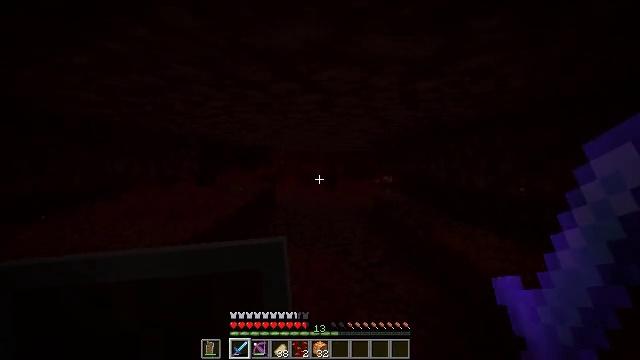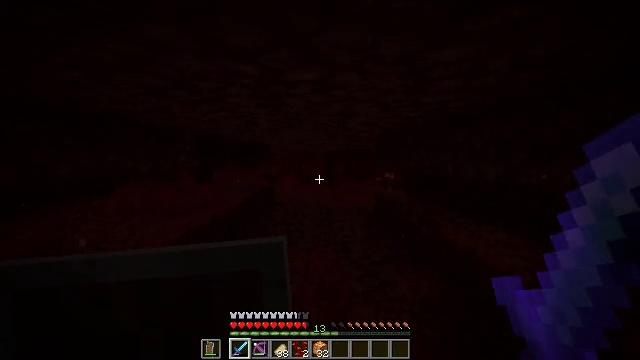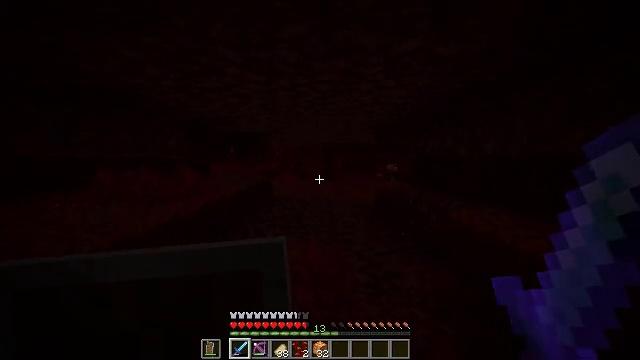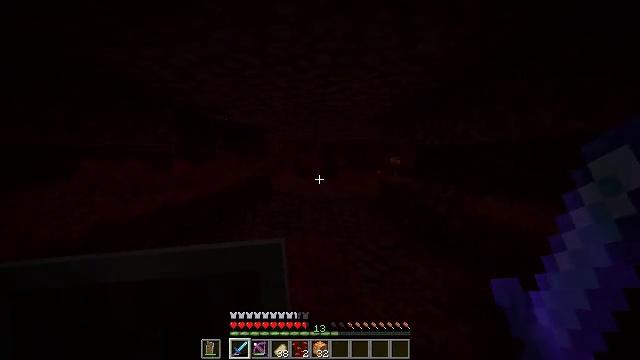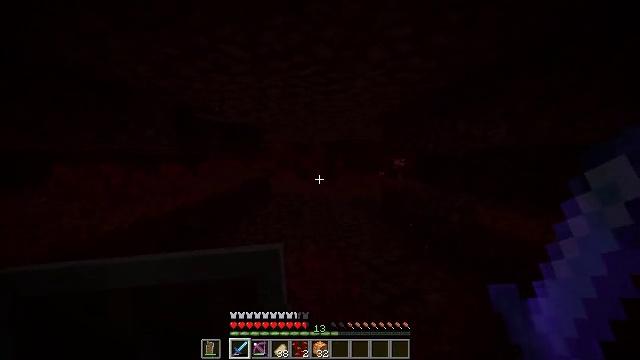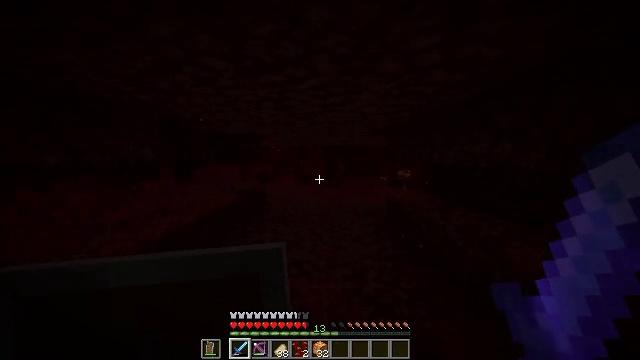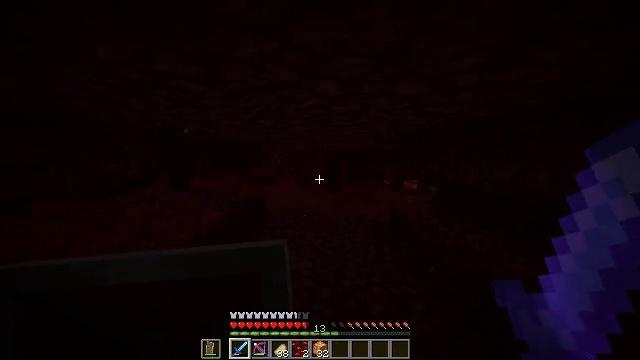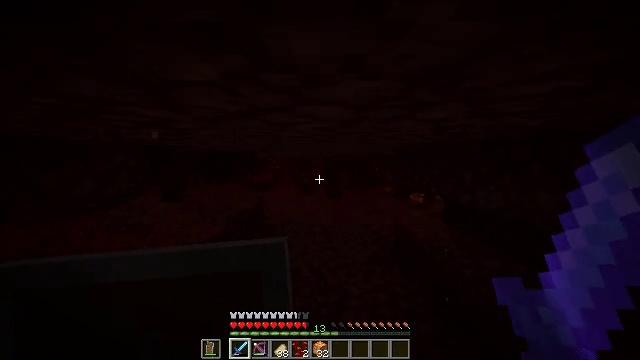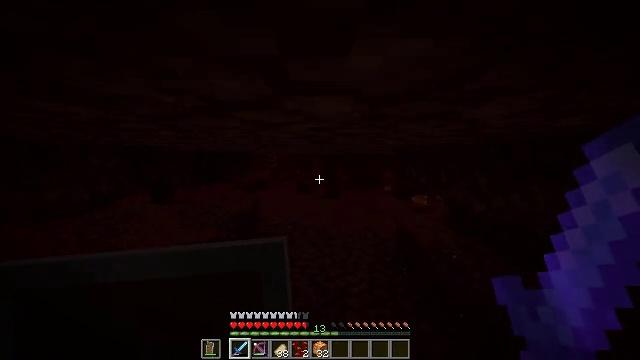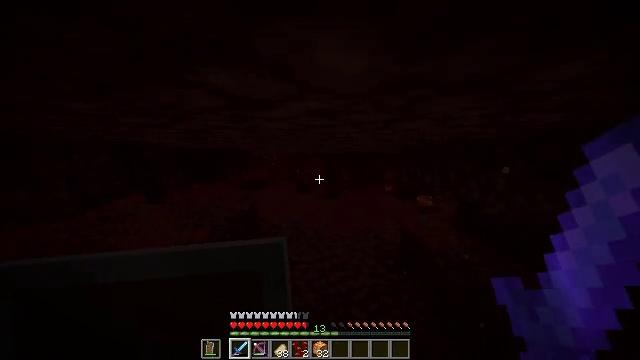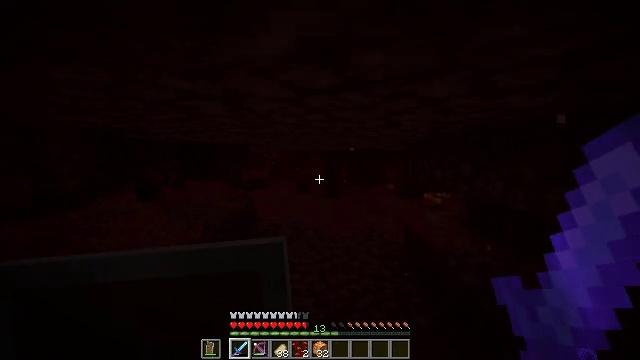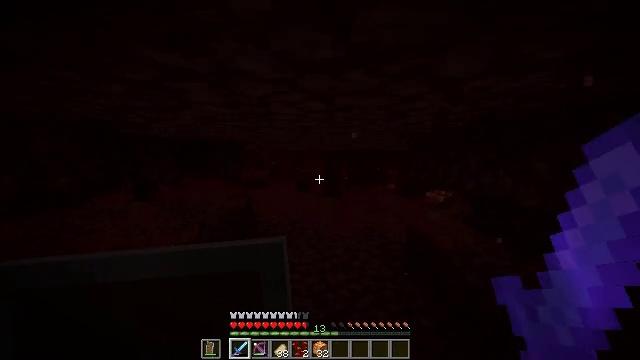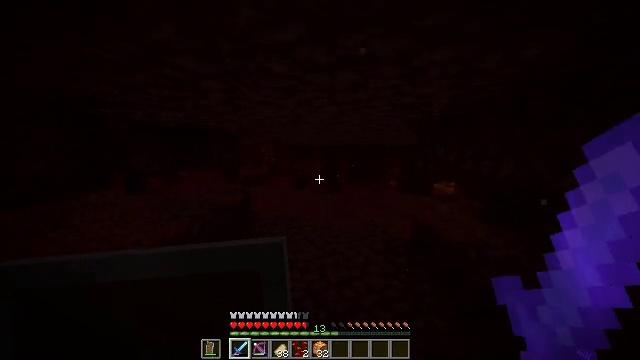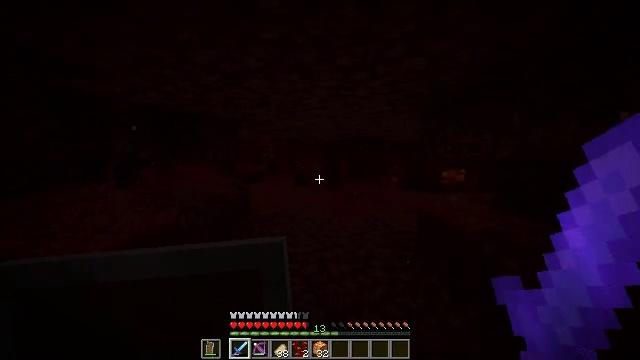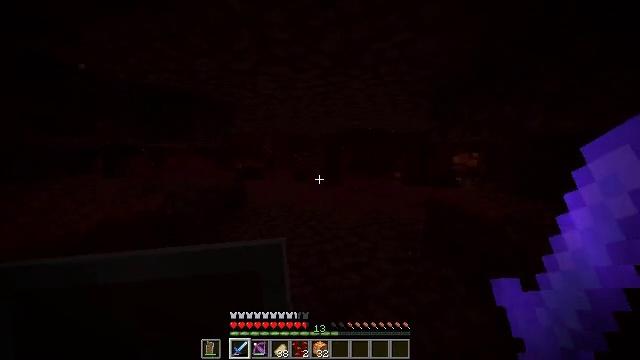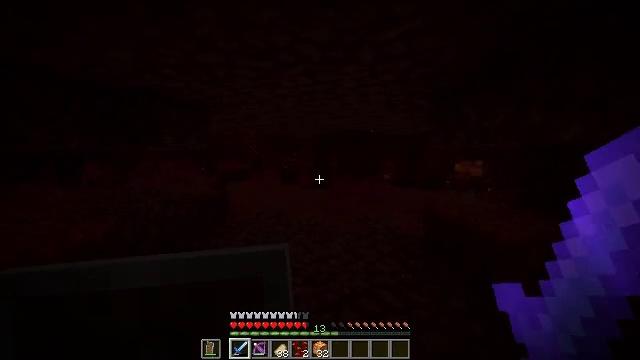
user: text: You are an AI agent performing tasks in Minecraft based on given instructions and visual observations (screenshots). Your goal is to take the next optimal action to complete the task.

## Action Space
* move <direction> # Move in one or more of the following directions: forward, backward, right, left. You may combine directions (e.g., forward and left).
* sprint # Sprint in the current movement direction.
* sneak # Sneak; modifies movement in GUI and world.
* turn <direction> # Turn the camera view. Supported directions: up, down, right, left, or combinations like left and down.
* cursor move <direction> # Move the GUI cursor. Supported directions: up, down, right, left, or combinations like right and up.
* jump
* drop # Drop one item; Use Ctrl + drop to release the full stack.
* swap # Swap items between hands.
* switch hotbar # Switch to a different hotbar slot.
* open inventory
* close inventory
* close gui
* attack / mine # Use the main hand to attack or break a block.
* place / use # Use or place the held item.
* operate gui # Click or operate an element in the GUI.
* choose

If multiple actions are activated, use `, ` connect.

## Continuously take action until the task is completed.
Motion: motion action
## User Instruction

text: Remove weeping vines from the inventory.
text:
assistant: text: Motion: move forward, jump
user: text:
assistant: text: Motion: move forward, jump
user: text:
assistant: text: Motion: move forward, jump
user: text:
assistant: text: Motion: move forward, jump
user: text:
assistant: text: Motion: move forward, jump
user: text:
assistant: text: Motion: move forward, jump
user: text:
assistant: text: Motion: move forward, jump
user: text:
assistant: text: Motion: move forward, jump
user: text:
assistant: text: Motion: move forward, jump
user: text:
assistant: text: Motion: move forward, jump
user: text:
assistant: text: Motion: move forward, jump
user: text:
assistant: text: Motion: move forward, jump
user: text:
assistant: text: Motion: move forward, jump
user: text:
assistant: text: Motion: move forward, jump
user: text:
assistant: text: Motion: move forward, turn right, jump
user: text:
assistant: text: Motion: move forward, turn right, jump
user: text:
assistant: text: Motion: move forward, turn right, jump
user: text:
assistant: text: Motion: move forward, jump
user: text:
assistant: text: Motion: move forward, jump
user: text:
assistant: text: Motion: move forward, jump
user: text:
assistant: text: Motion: move forward, jump
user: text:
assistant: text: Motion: move forward, turn right, jump
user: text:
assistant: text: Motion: move forward, turn right and down, jump
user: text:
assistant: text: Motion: move forward, turn right, jump
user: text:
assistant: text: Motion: move forward, jump
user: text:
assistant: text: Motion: move forward, jump
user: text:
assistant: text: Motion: move forward, jump
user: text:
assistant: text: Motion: move forward, jump
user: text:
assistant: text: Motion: move forward, jump
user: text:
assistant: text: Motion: move forward, jump